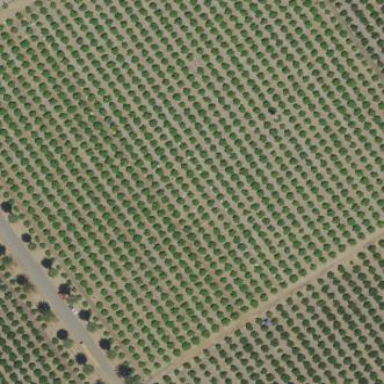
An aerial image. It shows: Orange orchard with rows of orange trees.